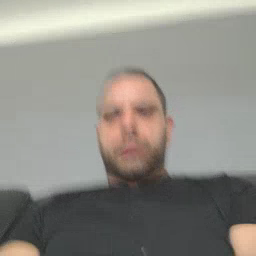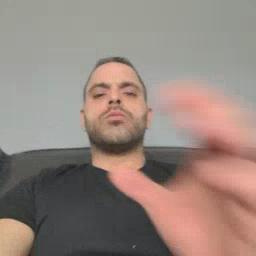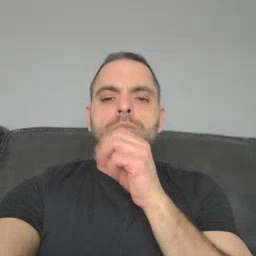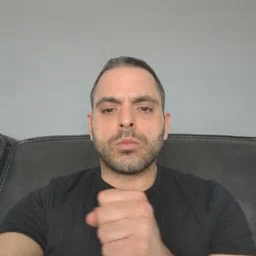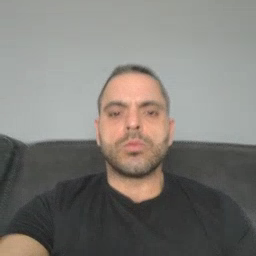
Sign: old